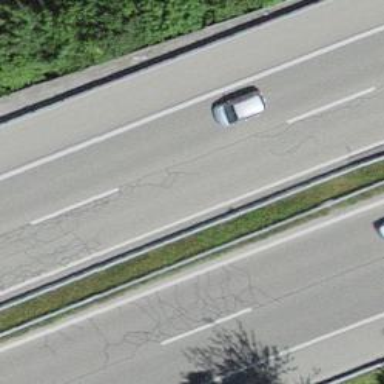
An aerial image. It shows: Guard rail as barrier.